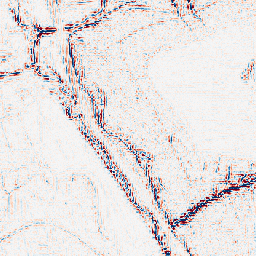
Category: wavelet
Decomposition family: wavelet_dwt
Decomposition parameters: wavelet: db2
level: 2
Upsampling method: sinc_hamming
Upsampling parameters: scale: 2
kernel_size: 16
Upsampling scale: 2